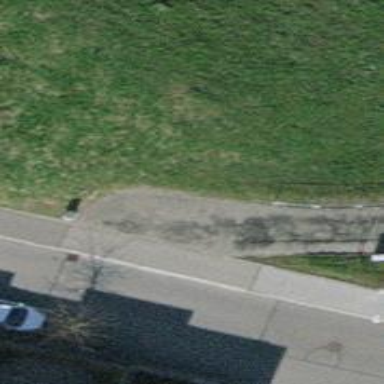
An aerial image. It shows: Sidewalk along the footway.